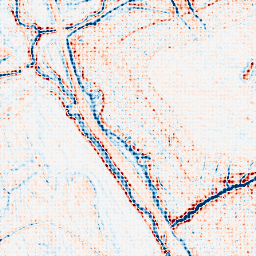
Category: edge_preserving
Decomposition family: bilateral
Decomposition parameters: d: 9
sigma_color: 150
sigma_space: 25
Upsampling method: sinc_blackman
Upsampling parameters: scale: 8
kernel_size: 8
Upsampling scale: 8